Interaction volume radius: 10 \u00c5
Interaction volume height: 35 \u00c5
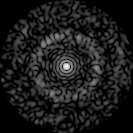
Disorder parameter: 0.8357